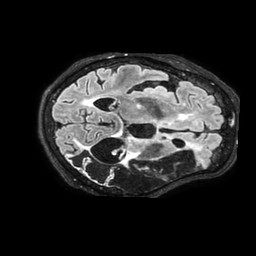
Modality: FLAIR
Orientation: axial
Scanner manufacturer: philips
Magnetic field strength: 3 T
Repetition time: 4.8 s
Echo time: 0.34 s